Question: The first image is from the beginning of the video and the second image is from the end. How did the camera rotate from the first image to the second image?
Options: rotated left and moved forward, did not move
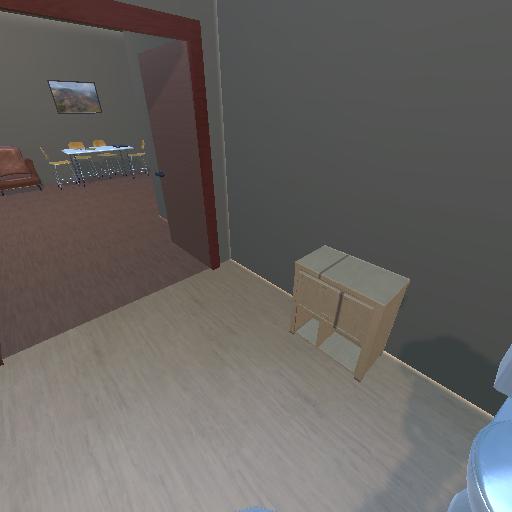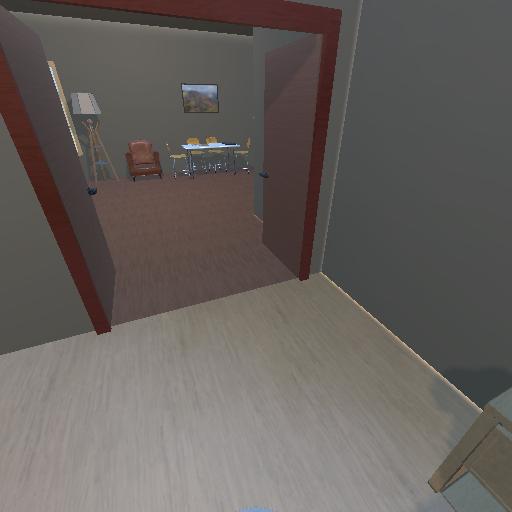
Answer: rotated left and moved forward